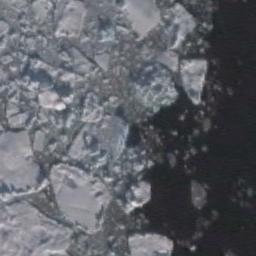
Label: sea_ice